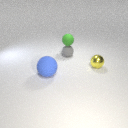
large blue rubber sphere to the left of small gray rubber sphere